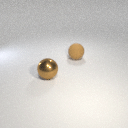
large brown metal sphere in front of large brown rubber sphere